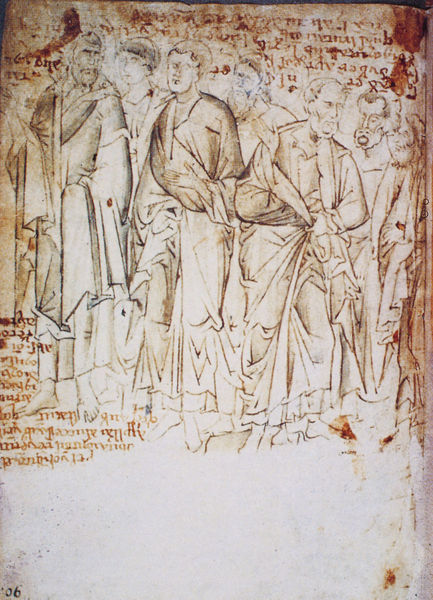
Titel: Wolfenbütteler Musterbuch
Institution: Wolfenbüttel, Herzog August Bibliothek
Schlagwörter: blau, gruppe, hand, grün, menschen, ausschnitt, braun, männer, orange, skizze, zeichen, zeichnung, rot, malerei, menge, alt, bart, gesichter, wand, blicke, falten, stehen, gelehrte, gesten, gewand, mantel, gewänder, füße, schrift, papier, stab, sepia, inschrift, wandmalerei, barfuss, blut, buch, kloster, text, flecken, heiligenschein, christus, toga, griechisch, mittelalter, priester, segen, mönche, fleckig, heilige, fresko, latein, wandbemalung, buchmalerei, rote schrift, aramäisch, menschenmenge#